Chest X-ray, PA view. Patient: 65 years old, sex M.
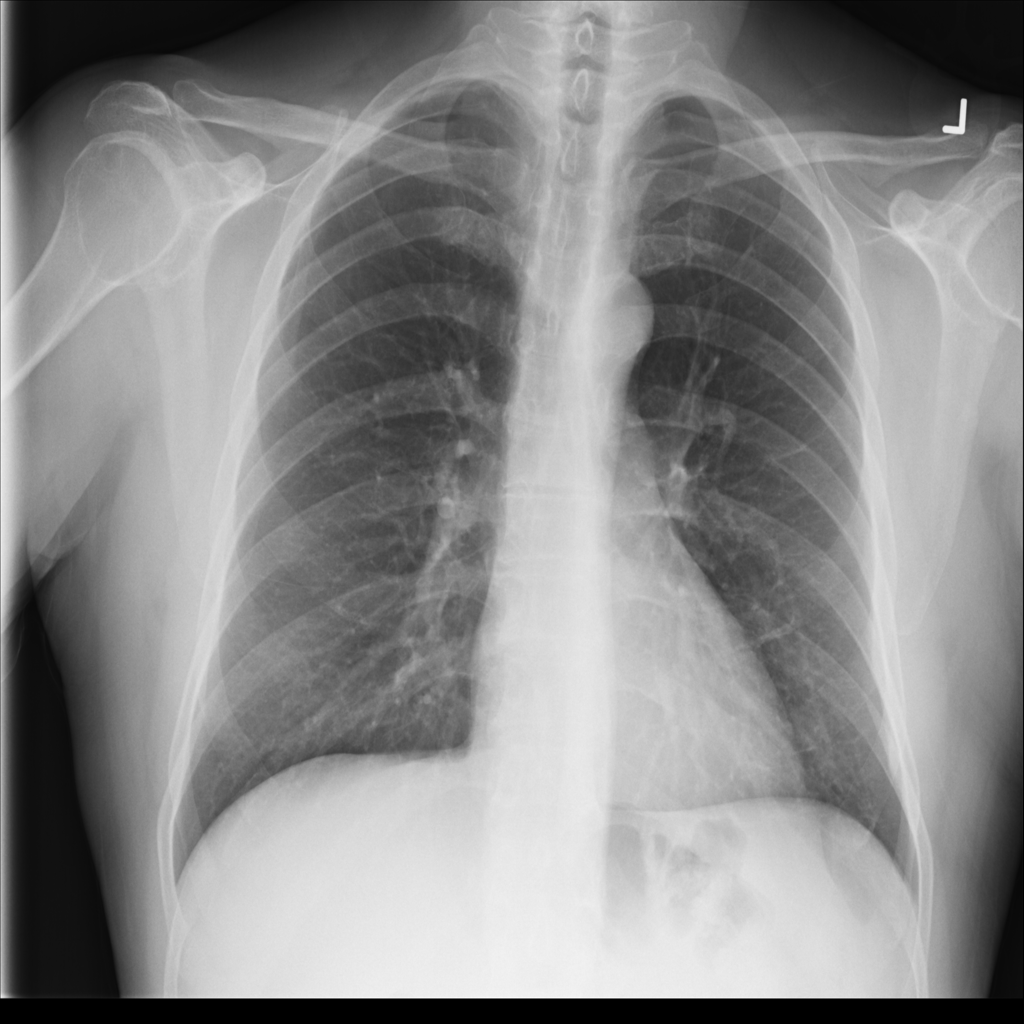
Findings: No Finding